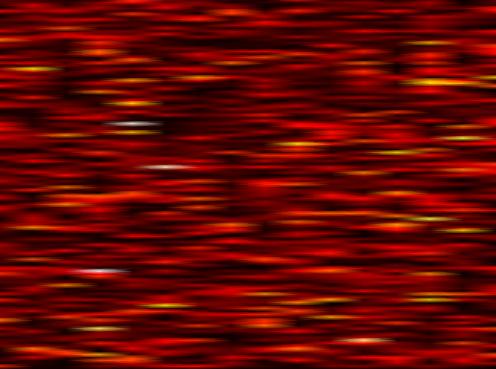
Label: WOLA